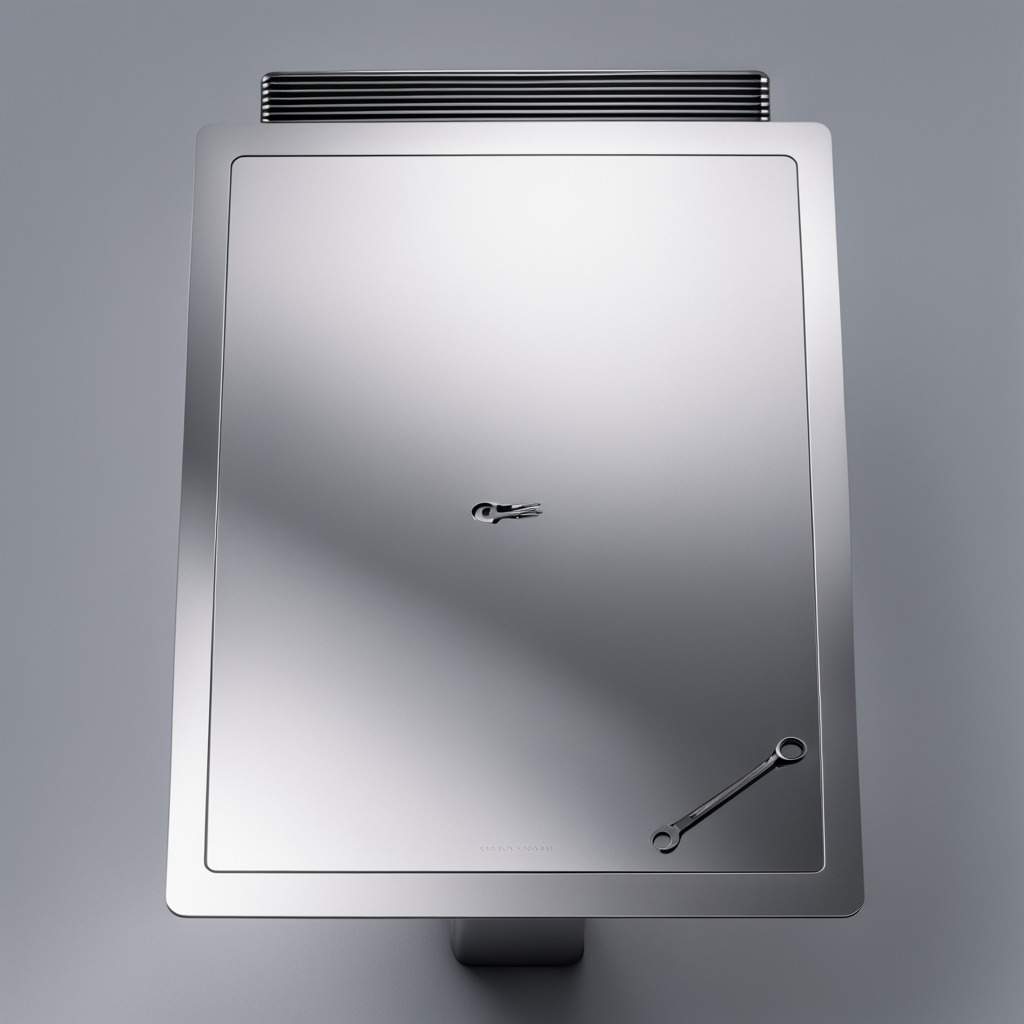
An wrench is lying on a stainless steel table in a high-end prototyping lab.